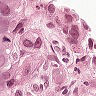
Metastatic tissue present: yes